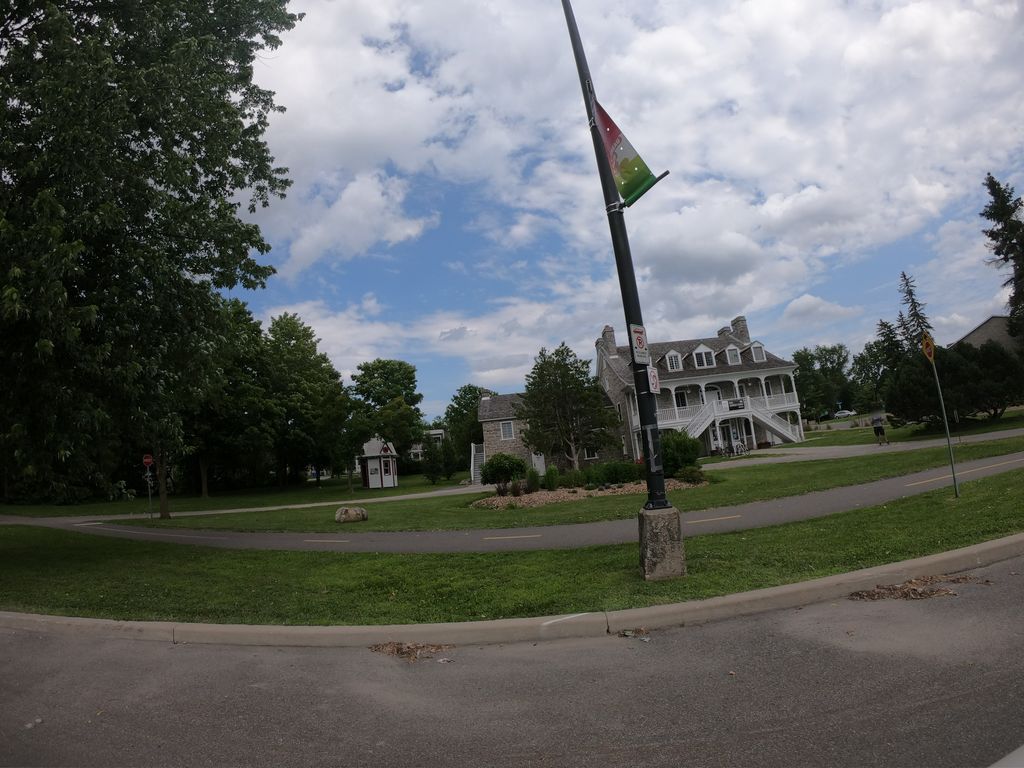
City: ottawa-gatineau